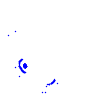
Particle: electron